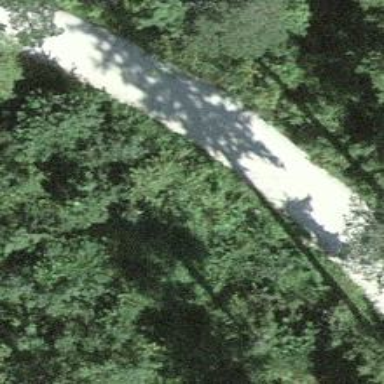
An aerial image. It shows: Unclassified road with compacted surface.